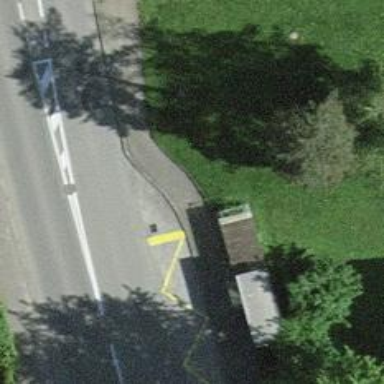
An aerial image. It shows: Bus stop with sheltered platform for public transport.